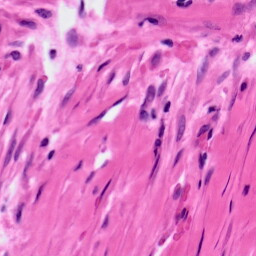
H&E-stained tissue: Ovarian